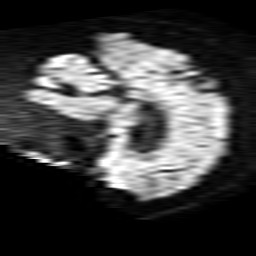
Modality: TRACE
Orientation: sagittal
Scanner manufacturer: philips
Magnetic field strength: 1.5 T
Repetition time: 3.847 s
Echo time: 0.09719 s